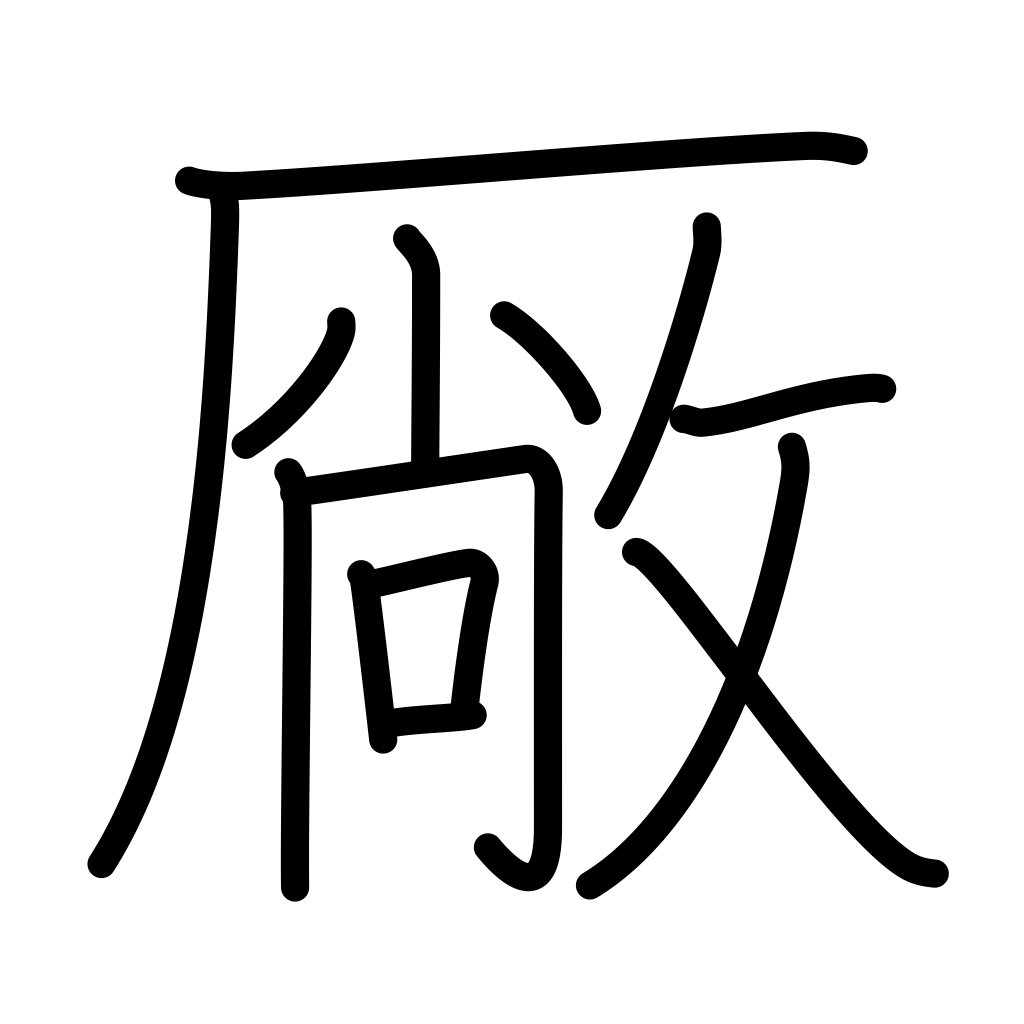
Meaning: workshop